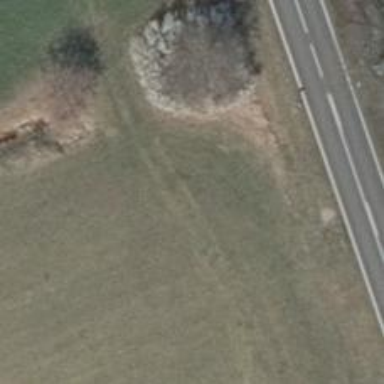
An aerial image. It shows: Culvert tunnel.